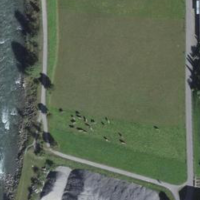
EUNIS habitat code: 24
Species observed at this site:
Prunus mahaleb